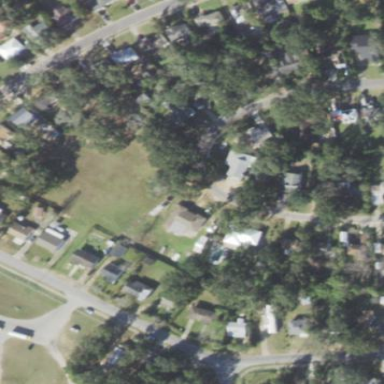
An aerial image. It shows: Residential area composed of single-family homes.